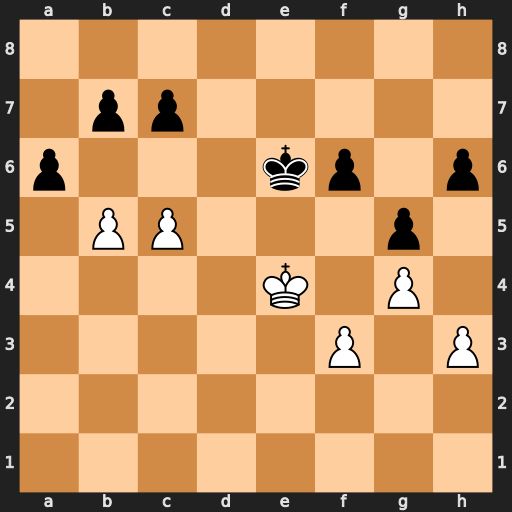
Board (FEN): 8/1pp5/p3kp1p/1PP3p1/4K1P1/5P1P/8/8
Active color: w
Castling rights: -
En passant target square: -
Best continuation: c6 bxc6 bxa6